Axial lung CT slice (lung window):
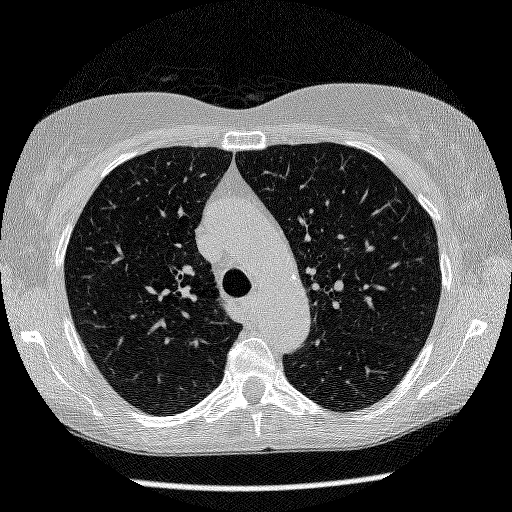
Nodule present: no